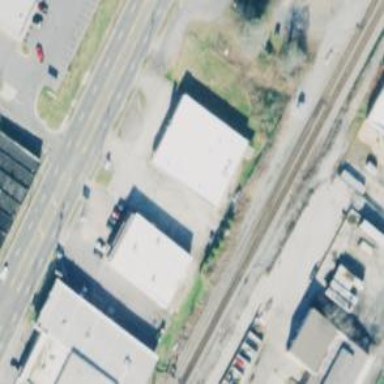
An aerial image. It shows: Railway siding with rails.